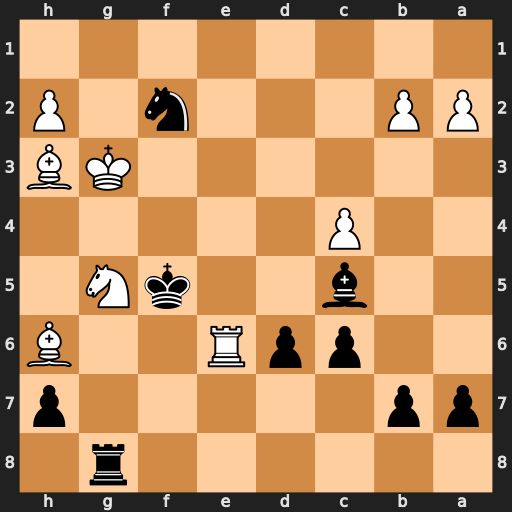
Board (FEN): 6r1/pp5p/2ppR2B/2b2kN1/2P5/6KB/PP3n1P/8
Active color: b
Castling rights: -
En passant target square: -
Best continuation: Nxh3 Kxh3 Rxg5 Bxg5 Kxe6